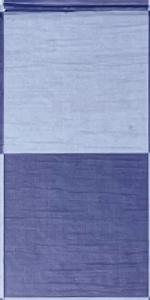
Label: Empty